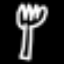
Label: fork